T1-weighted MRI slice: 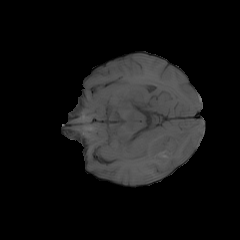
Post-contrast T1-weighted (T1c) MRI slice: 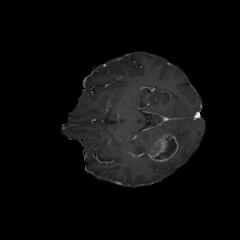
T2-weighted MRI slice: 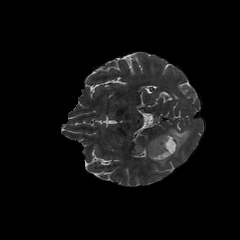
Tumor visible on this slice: yes